Field crop: maize
Growth stage: 2
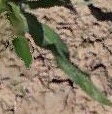
Species: maize